Question: I'm confused about how to get my TensorBoard graph visualization to capture the fact that I'm feeding computed values to some of my placeholders.
I have defined placeholders
'''
with tf.name_scope('params'):
keep_prob_later = tf.placeholder(tf.float32, name='keep_prob_later')
keep_prob_early = tf.placeholder(tf.float32, name='keep_prob_early')
keep_prob_input = tf.placeholder(tf.float32, name='keep_prob_input')
'''
and corresponding tensors for computing their values
'''
with tf.name_scope('param_vals'):
with tf.name_scope('keep_prob_later_val'):
keep_prob_later_val = tf.sub(1.0, tf.train.exponential_decay(1 - FLAGS.keep_prob_later, global_step,
FLAGS.decay_steps,
FLAGS.dropout_decay_rate, staircase=False))
with tf.name_scope('keep_prob_early_val'):
keep_prob_early_val = tf.sub(1.0, tf.train.exponential_decay(1 - FLAGS.keep_prob_early, global_step,
FLAGS.decay_steps,
FLAGS.dropout_decay_rate, staircase=False))
with tf.name_scope('keep_prob_input_val'):
keep_prob_input_val = tf.sub(1.0, tf.train.exponential_decay(1 - FLAGS.keep_prob_input, global_step,
FLAGS.decay_steps,
FLAGS.dropout_decay_rate, staircase=False))
'''
which I then feed when I train my model
'''
sess.run(train_step, feed_dict={x: batch_xs, y_: batch_ys,
keep_prob_later: sess.run(keep_prob_later_val),
keep_prob_early: sess.run(keep_prob_early_val),
keep_prob_input: sess.run(keep_prob_input_val)})
'''
but my TensorBoard graph visualization does not show these "hooked up".
I see the placeholders connected correctly to the rest of my graph

and I see all of the corresponding computed values too
<URL>
but the latter don't connect to the former.
Is this the expected be behavior? Is there a way to capture in the TensorBoard visualization of my graph the fact that the computed values are used to fill the corresponding placeholders?
---
If there's no way to connect the computed values to the graph, why show them? And why other computed values appear correctly. For example, my computed momentum values, which are defined just like the above fed dropout values
'''
with tf.name_scope('param_vals'):
with tf.name_scope('momentum_val'):
momentum_val = tf.sub(1.0, tf.train.exponential_decay(1 - FLAGS.initial_momentum, global_step,
FLAGS.decay_steps, FLAGS.momentum_decay_rate,
staircase=False))
'''
do show up connected to all the parts of the graph they influence.
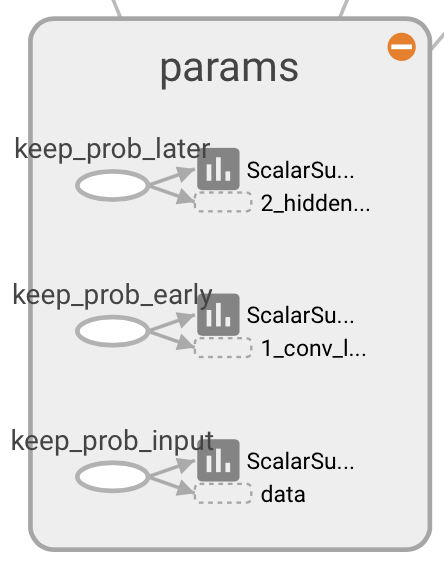
Answer: > I see the placeholders connected correctly to the rest of my graph, and I see all of the corresponding computed values too, but the latter don't connect to the former.Is this the expected be behavior?
Indeed it is the correct behavior. Your graph is decomposed in two parts:
1. The part where you compute the values keep_prob_***_val
2. The part where you define the placeholders keep_prob_***
Parts 1 and 2 are not connected in the graph. When you call 'sess.run(keep_prob_***_val)', you create a Python object. This object is then fed to the second part of the graph, but the graph doesn't know it comes from the first part.
---
> Is there a way to capture in the TensorBoard visualization of my graph the fact that the computed values are used to fill the corresponding placeholders?
You can use 'tf.cond()' (<URL>:
'''
is_train = tf.placeholder(tf.bool, [])
def when_train():
return keep_prob_late_val
def when_not_train():
return 1.
keep_prob_later = tf.cond(is_train, when_train, when_not_train)
'''
---
> And why other computed values appear correctly. For example, my computed momentum values, which are defined just like the above fed dropout values do show up connected to all the parts of the graph they influence.
In this case, you do not use an so the graph is fully connected !